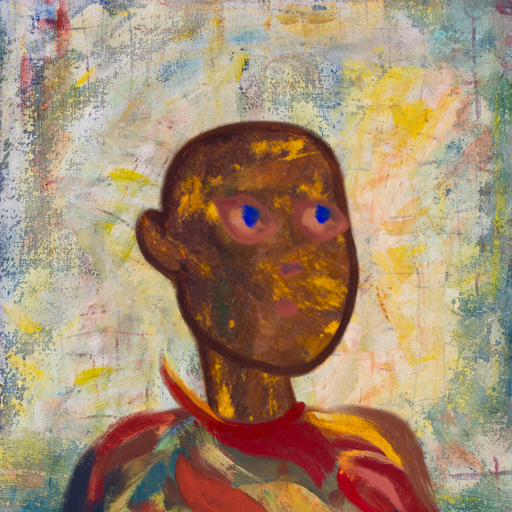
Background: Irani, Head And Neck Side: Comrade, Face Side: Mother_And_Son_Mother, Bust: Mother_And_Son_Son, Hair Side: Blank, Head Accessory: Blank, Second Necklace: Blank, Necklace: Pipe, Baby: Blank